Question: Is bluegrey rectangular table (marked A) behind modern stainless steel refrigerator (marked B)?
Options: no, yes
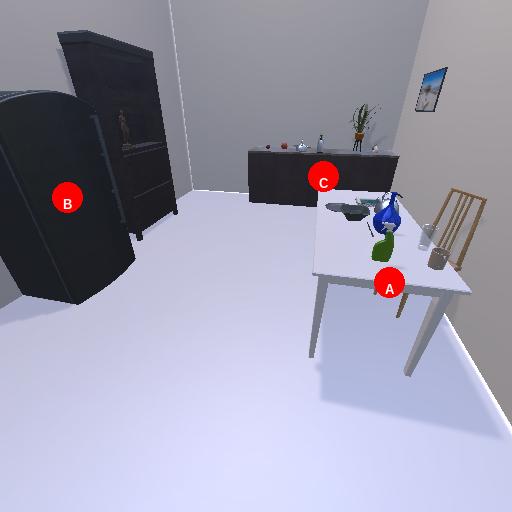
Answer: no